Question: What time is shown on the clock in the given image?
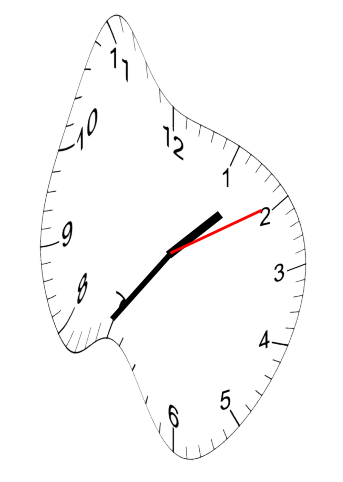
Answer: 01:36:10